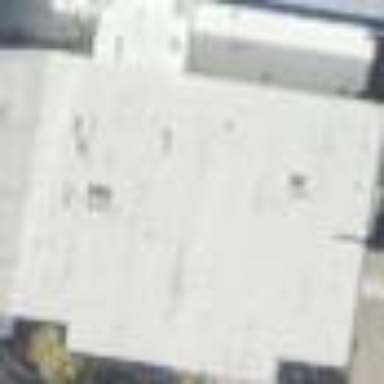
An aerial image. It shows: Commercial building.